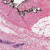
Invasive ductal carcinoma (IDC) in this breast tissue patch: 0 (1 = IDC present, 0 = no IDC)